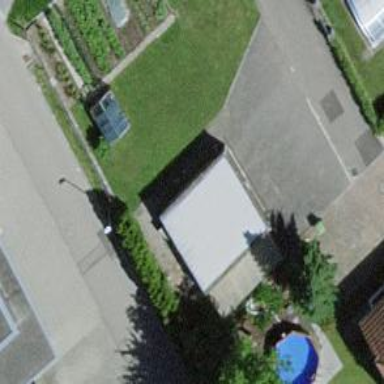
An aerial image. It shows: Garage.